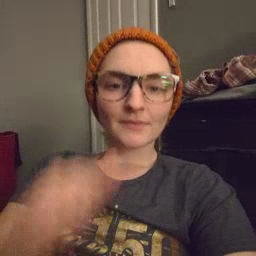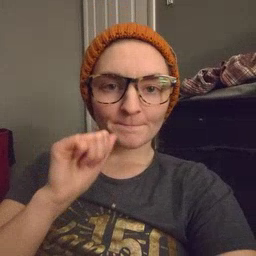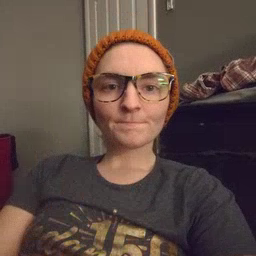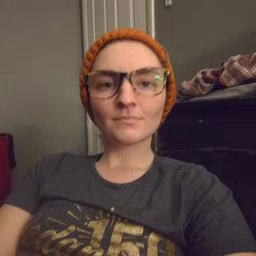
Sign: aunt